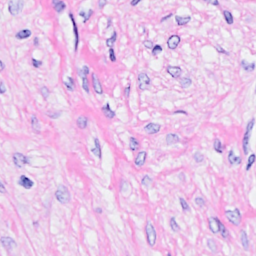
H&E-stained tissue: Breast